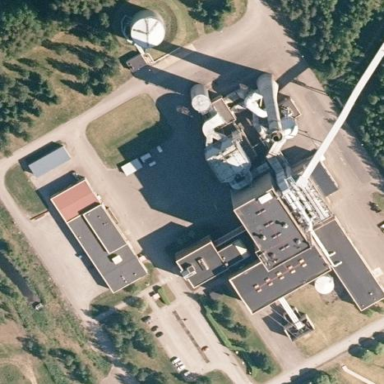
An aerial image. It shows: Generator inside building.